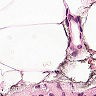
Metastatic tissue present: no